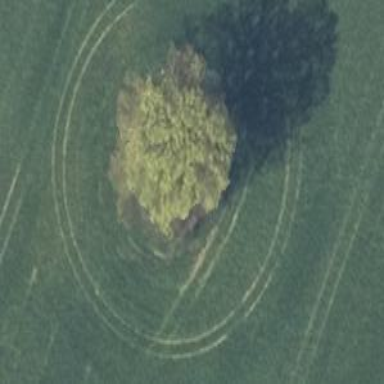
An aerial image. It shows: Deciduous broadleaved tree.